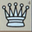
Piece: wQ